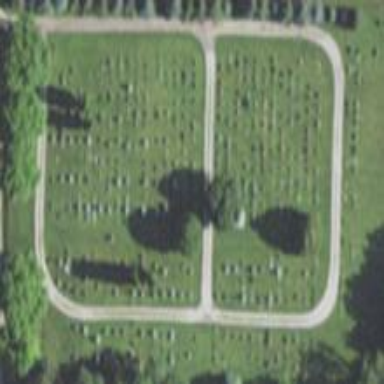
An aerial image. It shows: Cemetery.